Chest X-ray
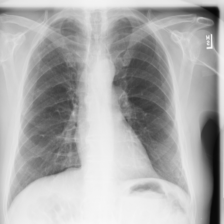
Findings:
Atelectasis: negative
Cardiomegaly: negative
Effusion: negative
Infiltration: negative
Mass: negative
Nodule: negative
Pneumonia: negative
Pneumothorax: negative
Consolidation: negative
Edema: negative
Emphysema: negative
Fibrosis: negative
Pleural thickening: negative
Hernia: negative